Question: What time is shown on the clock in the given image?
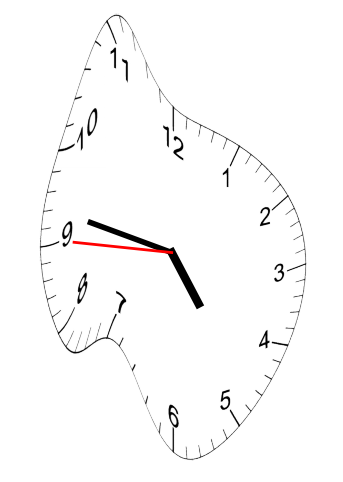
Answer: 04:46:45